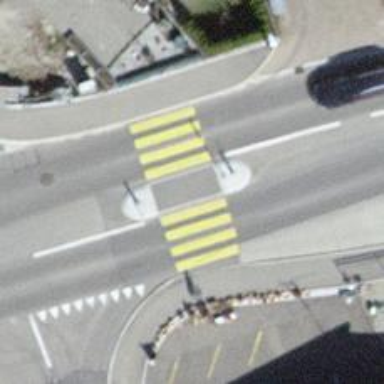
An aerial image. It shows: Uncontrolled zebra crossing with central island.